RGB frame:
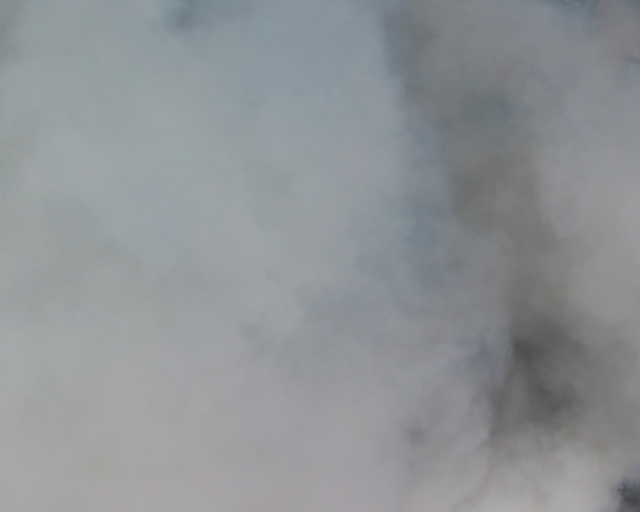
Thermal frame:
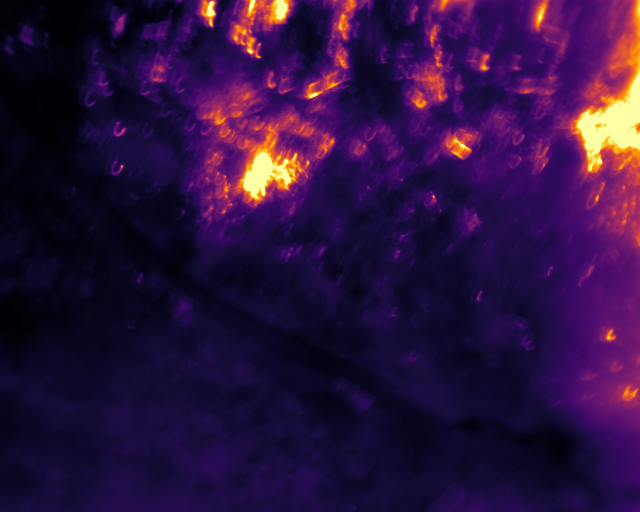
Captured: 2026-02-26 03:05:30
Pixels at or above 80 °C: 6382 (fraction of frame: 0.01948)